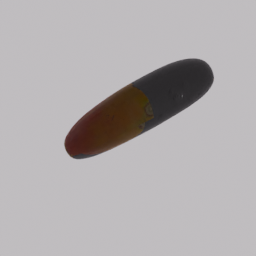
Label: nature